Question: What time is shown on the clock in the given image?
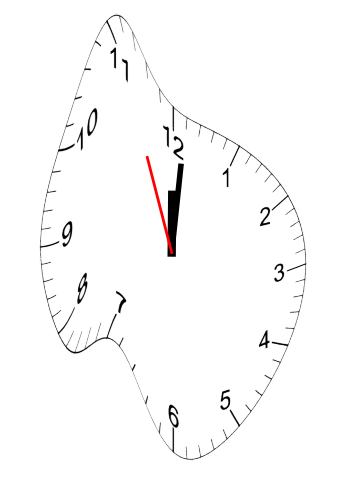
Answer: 12:00:56